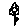
Label: flower